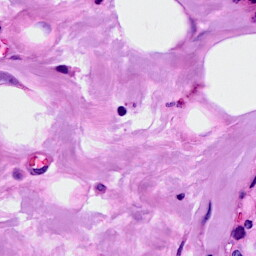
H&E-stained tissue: Breast